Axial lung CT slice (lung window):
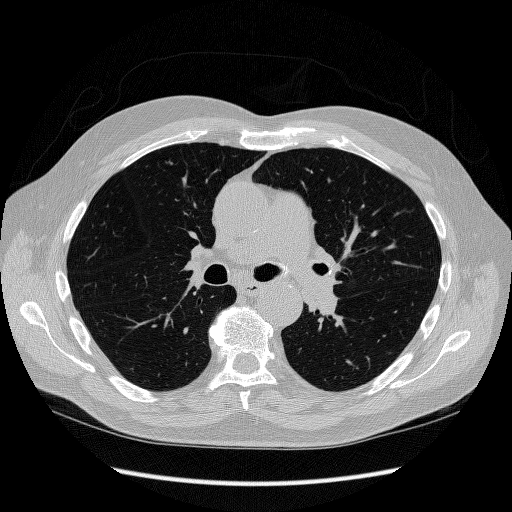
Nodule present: no